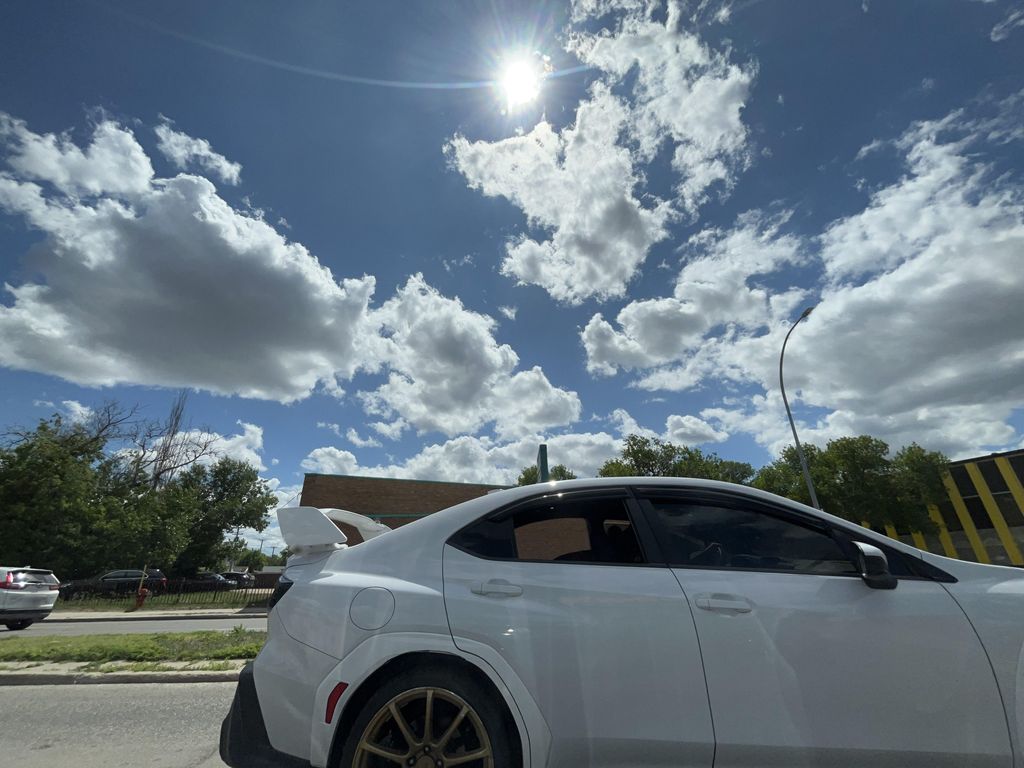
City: winnipeg